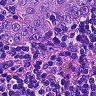
Metastatic tissue present: yes